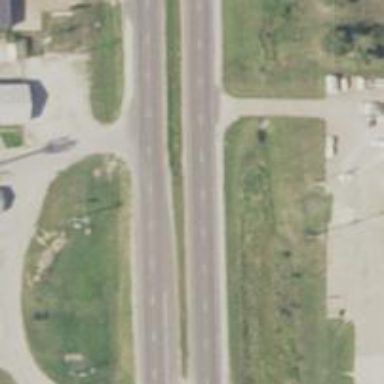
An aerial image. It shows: Primary highway.